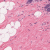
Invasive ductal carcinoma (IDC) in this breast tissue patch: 0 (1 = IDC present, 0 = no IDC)